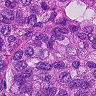
Metastatic tissue present: yes